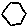
Label: hexagon